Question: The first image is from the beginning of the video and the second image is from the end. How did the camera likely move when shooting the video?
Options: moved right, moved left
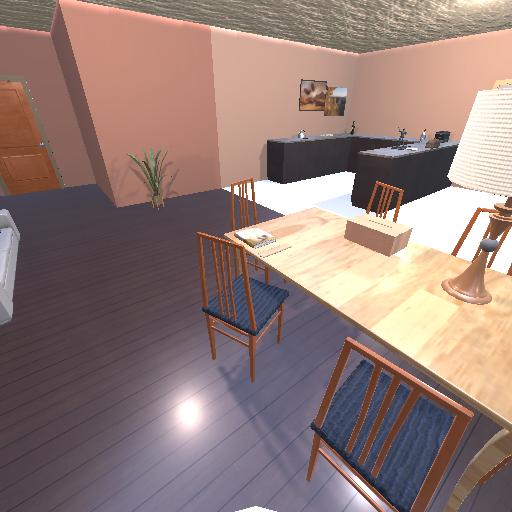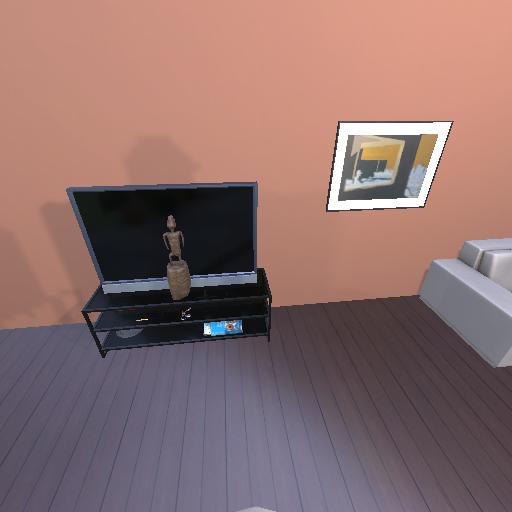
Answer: moved right